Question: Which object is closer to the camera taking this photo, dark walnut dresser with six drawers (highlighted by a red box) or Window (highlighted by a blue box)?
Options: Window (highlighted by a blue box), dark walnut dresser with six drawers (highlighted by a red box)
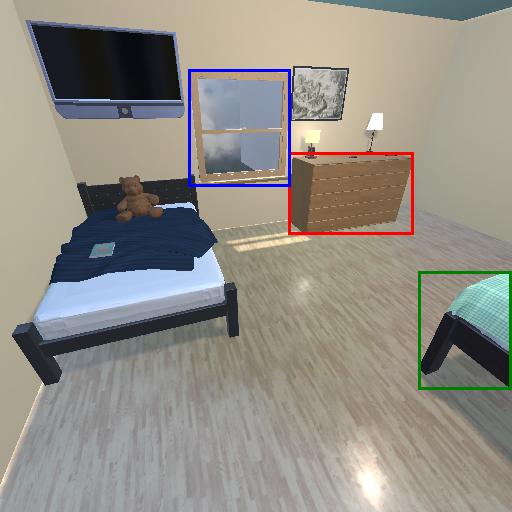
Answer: Window (highlighted by a blue box)